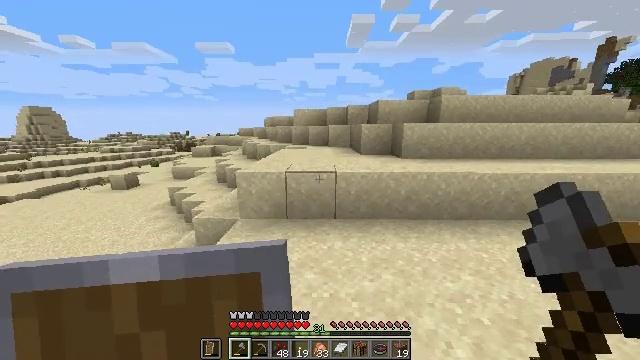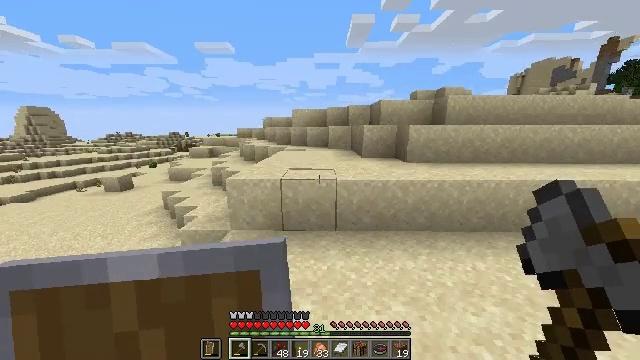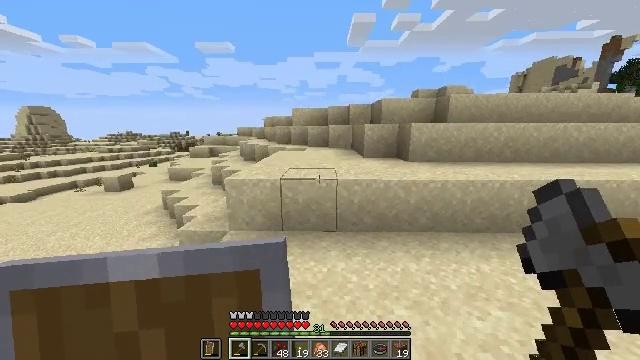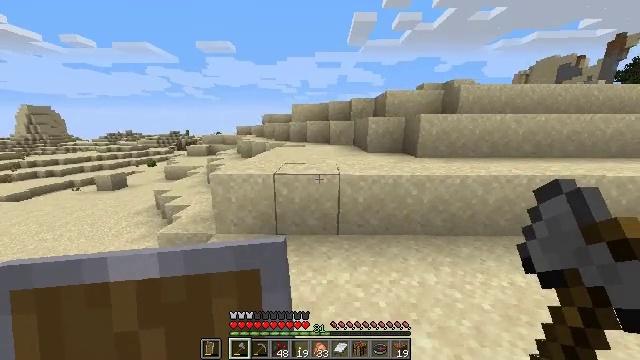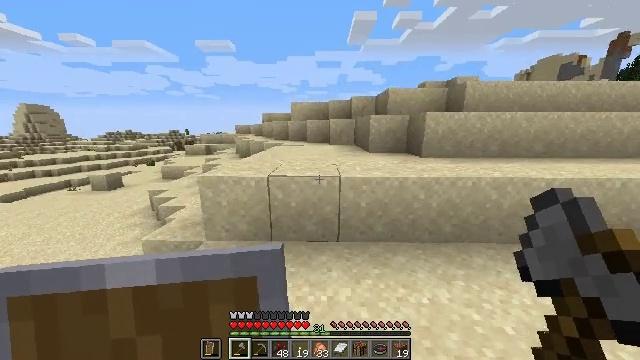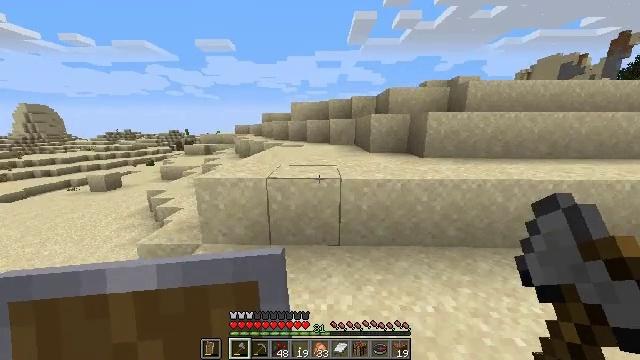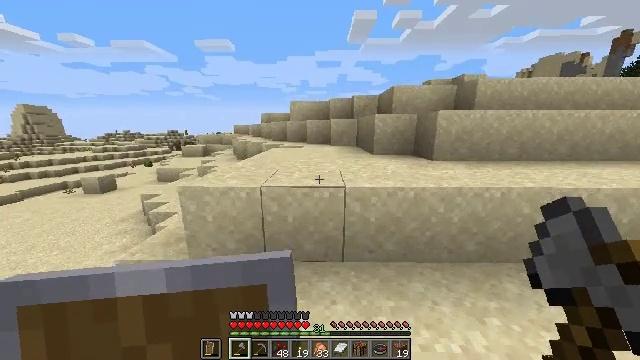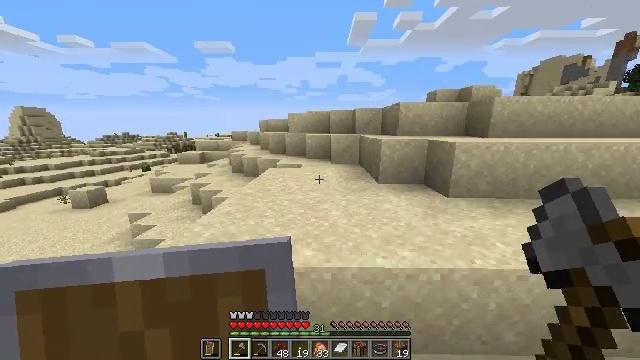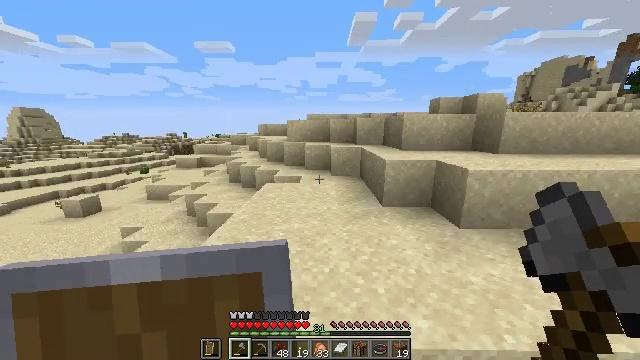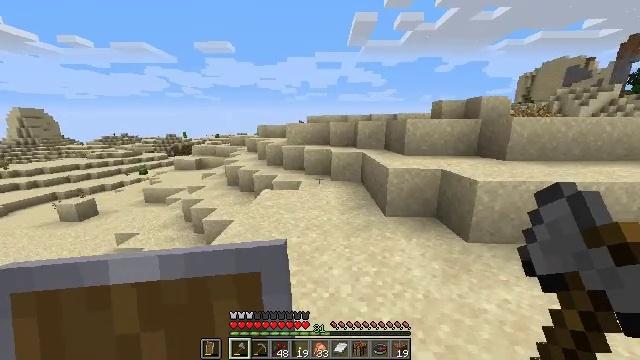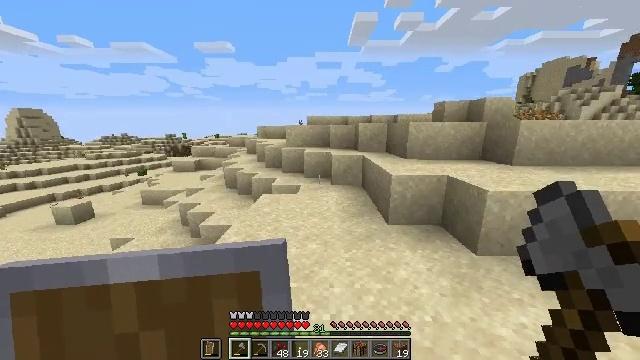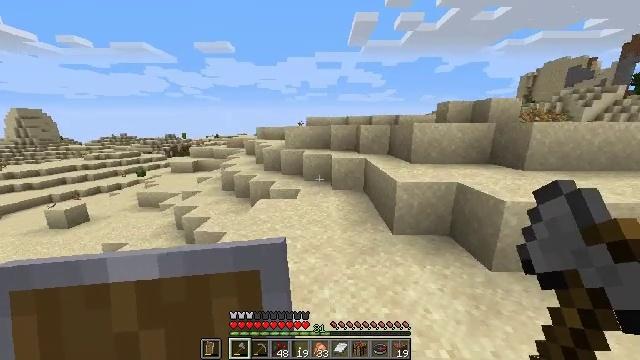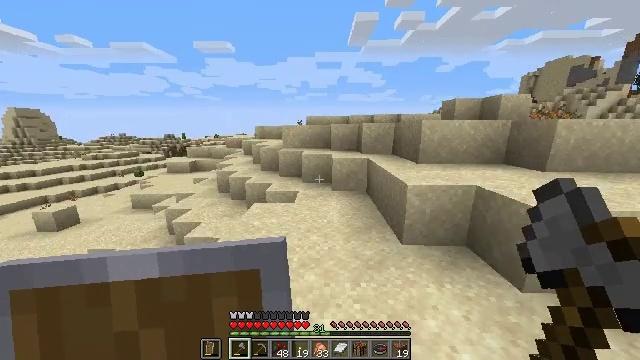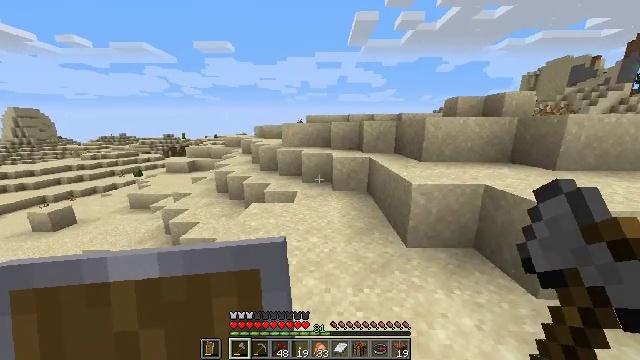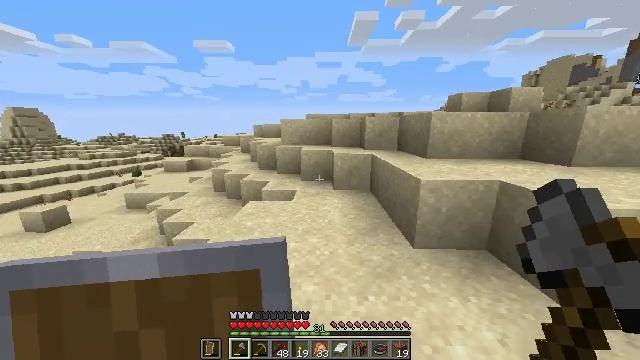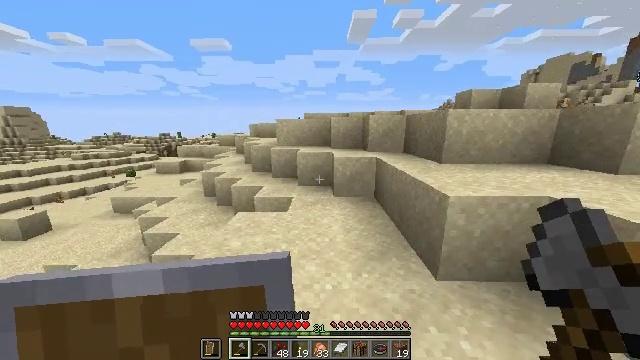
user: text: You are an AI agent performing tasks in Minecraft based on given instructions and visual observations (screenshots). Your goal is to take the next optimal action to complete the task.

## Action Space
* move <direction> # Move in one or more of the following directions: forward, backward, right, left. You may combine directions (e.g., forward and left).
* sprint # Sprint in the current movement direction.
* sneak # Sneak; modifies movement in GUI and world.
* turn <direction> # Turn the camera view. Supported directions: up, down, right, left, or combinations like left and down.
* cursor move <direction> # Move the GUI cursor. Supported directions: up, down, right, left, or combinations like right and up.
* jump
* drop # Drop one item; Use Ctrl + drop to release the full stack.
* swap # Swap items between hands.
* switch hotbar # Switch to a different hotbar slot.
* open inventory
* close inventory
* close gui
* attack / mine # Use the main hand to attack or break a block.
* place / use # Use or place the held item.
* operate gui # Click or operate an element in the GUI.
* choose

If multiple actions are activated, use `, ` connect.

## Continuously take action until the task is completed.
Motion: motion action
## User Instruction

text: Mine sand by the water.
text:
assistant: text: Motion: move forward
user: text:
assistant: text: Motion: move forward
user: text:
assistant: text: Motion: move forward
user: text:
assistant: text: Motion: move forward
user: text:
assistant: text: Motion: move forward
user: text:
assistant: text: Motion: move forward, jump
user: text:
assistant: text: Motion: move forward, jump
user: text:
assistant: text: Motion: move forward, jump
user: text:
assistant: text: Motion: move forward, jump
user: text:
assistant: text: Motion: move forward
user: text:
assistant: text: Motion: move forward
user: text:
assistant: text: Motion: move forward
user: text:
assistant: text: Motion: move forward
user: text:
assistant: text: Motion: move forward
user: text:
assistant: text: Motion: move forward
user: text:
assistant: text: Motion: move forward, turn right
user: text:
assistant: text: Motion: move forward, turn right
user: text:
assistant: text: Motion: move forward, turn right
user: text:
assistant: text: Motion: move forward
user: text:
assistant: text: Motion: move forward
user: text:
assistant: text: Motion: move forward
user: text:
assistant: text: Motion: move forward, turn right, jump
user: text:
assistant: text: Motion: move forward, turn right and down, jump
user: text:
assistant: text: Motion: move forward, turn right and down, jump
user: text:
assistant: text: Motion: move forward, jump
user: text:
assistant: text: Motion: move forward, turn left and down, jump
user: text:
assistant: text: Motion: move forward, turn left
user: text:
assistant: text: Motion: move forward, turn left
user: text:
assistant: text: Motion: move forward, turn left
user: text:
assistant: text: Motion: move forward